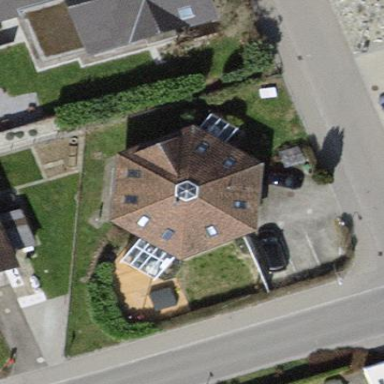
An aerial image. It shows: Simple and straightforward house.